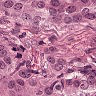
Metastatic tissue present: yes